Question: I have a custom UIView which I want to be able to reuse throughout my application as a section header in tableviews. Here is the applicable code for that (this is basically all it is doing):
'''
-(id) initWithTitle:(NSString *)title{
self = [super init];
if(self){
_title = title;
self.translatesAutoresizingMaskIntoConstraints = false;
[self addSubview:self.titleLabel];
[self addConstraints:[NSLayoutConstraint constraintsWithVisualFormat:[NSString stringWithFormat:@"H:|-%@-[_titleLabel]-%@-|", HORIZONTAL_SPACE, HORIZONTAL_SPACE] options:0 metrics:nil views:NSDictionaryOfVariableBindings(self, _titleLabel)]];
[self addConstraints:[NSLayoutConstraint constraintsWithVisualFormat:[NSString stringWithFormat:@"V:|-%@-[_titleLabel]-%@-|", VERTICAL_SPACE, VERTICAL_SPACE] options:0 metrics:nil views:NSDictionaryOfVariableBindings(self, _titleLabel)]];
[self updateConstraintsIfNeeded];
}
return self;
}
'''
I am using it like this:
'''
- (UIView*)tableView:(UITableView*)tableView
viewForHeaderInSection:(NSInteger)section
{
NSString *headerText = _headers[section];
if(headerText.length){
AWSmallTextSectionHeader *header = [[AWSmallTextSectionHeader alloc] initWithTitle:headerText];
return header;
}
return [UIView new];
}
'''
The problem is that when the views draw to the screen they all start at the same origin...This is what is looks like at the top of the tableview:

It is really weird though because it is acting as if it is in the correct section, for example, if you start scrolling and one of the sections go offscreen, the view that corresponds to that section header will disappear.
I have a feeling it has to do with the way I am adding my constraints but I am not sure.
Thanks
(this is also implemented)
'''
- (CGFloat)tableView:(UITableView*)tableView
heightForHeaderInSection:(NSInteger)section
{
if (section == SECTION_INDEX_PHONE) {
return 60.f; //CGRectGetHeight(self.phoneSectionHeader.frame);
} else if (section == SECTION_INDEX_FEEDBACK) {
return 40.f; //CGRectGetHeight(self.feedbackSectionHeader.frame);
}
return 5.0;
}
'''
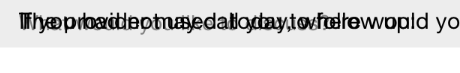
Answer: 'self.translatesAutoresizingMaskIntoConstraints = false;' was the problem.
Once I got rid of that it was working correctly.